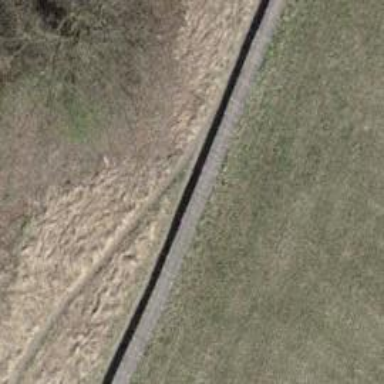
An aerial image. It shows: Path leading to bridge.